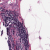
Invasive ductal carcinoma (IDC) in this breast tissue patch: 0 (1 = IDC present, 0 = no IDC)